Aerial crown-view tile of a tropical tree (Barro Colorado Island, Panama), acquired 20240611:
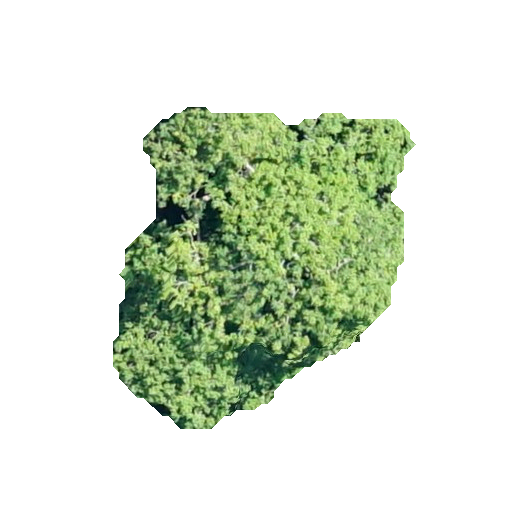
Species: Astronium graveolens
GBIF accepted scientific name: Astronium graveolens
Crown area: 109.726 m²